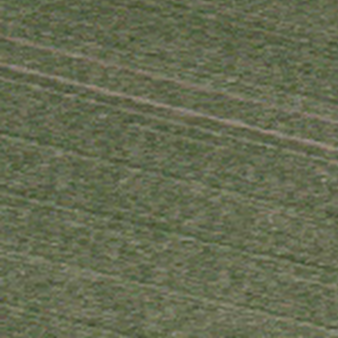
Label: other